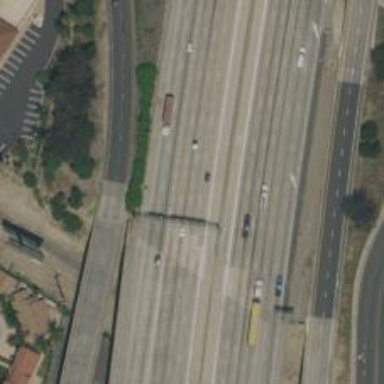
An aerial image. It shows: Motorway.